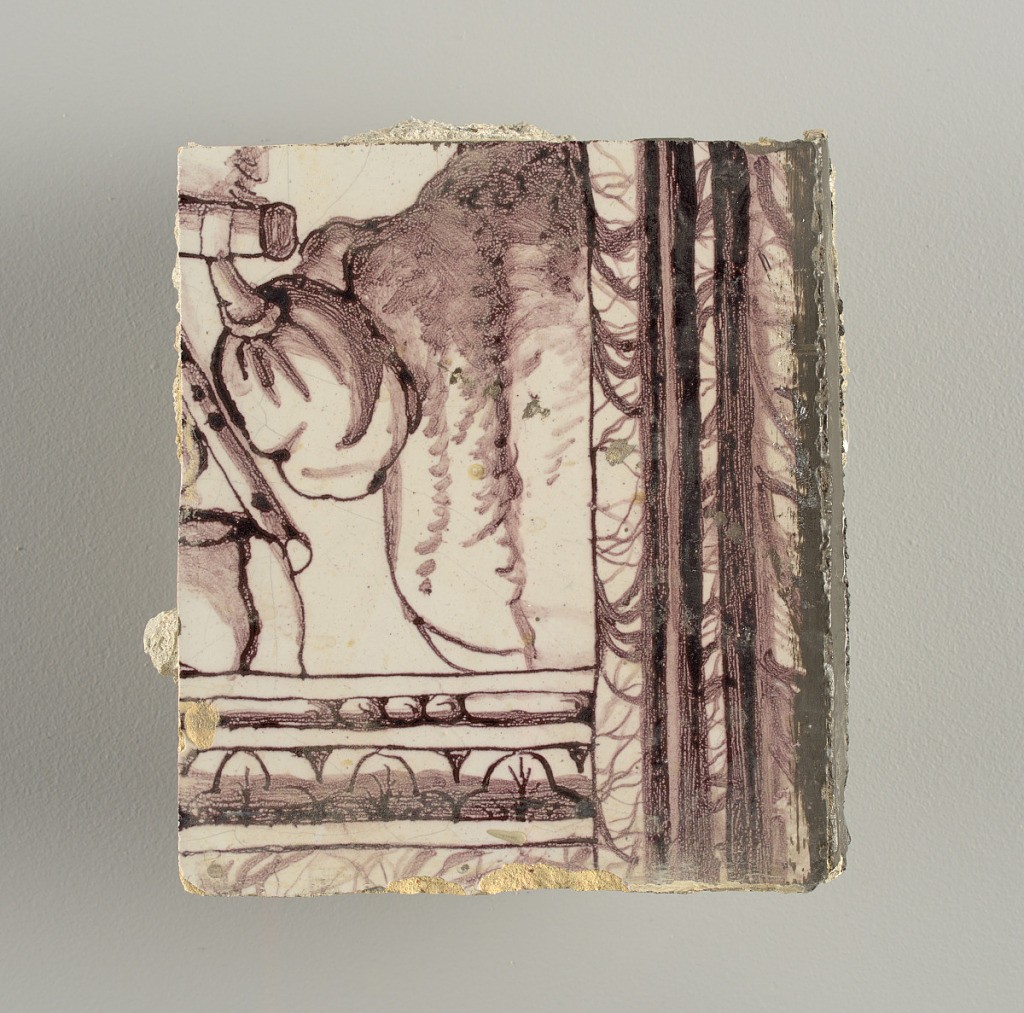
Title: Wall facing
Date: ca. 1725
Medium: Tin-glazed earthenware, underglaze
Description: Horizontal rectangle.  Thirty-seven tiles wide and twenty-one high with opening for door or window nineteen and one-half tiles high and twelve wide.  To left and right of opening, centered canopy above. Left, woman representing Hope, right, a sculputure urn.  Centered above opening, a mascaron.  Arabesque design of foliage.